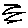
Label: zigzag